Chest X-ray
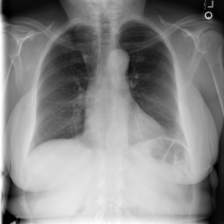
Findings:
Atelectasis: negative
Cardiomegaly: negative
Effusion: negative
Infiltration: negative
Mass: negative
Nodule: negative
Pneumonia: negative
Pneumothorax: negative
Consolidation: negative
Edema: negative
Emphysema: negative
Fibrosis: negative
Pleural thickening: negative
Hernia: negative